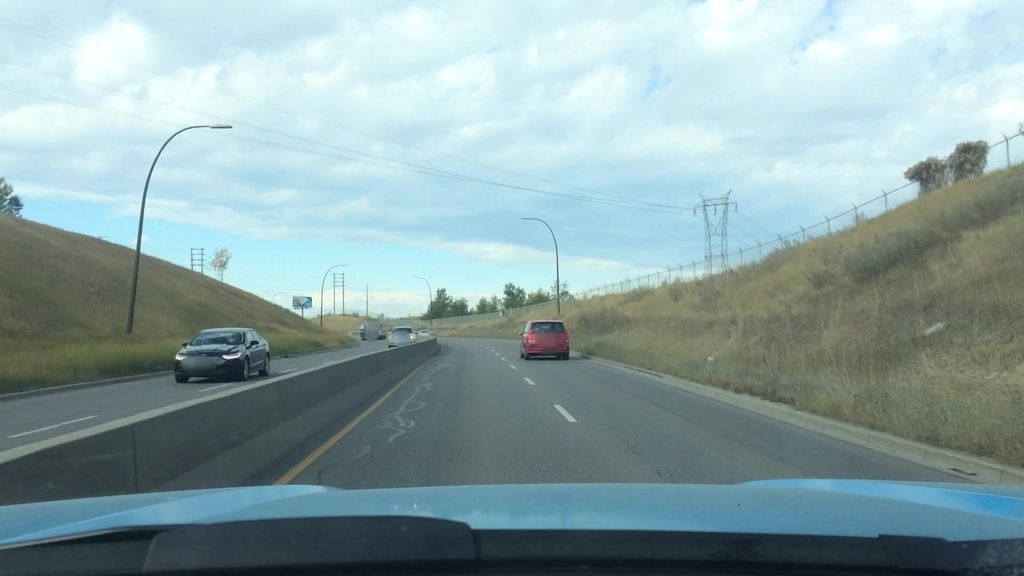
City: calgary